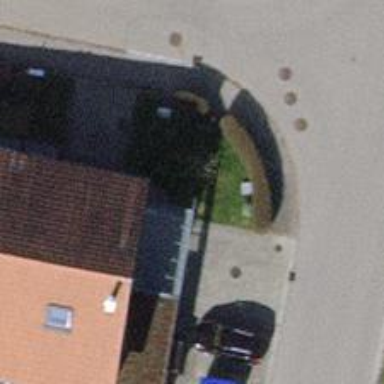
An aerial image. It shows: Semidetached house with gabled roof.